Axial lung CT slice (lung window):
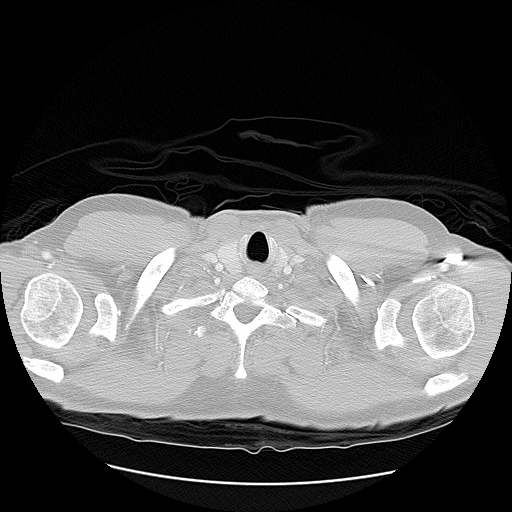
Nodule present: no